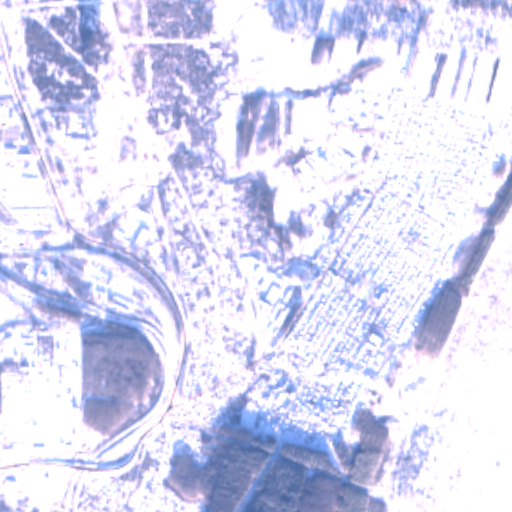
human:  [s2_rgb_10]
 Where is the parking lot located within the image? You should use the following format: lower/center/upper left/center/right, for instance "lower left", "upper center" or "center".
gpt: The parking lot is located in the lower left of the image.
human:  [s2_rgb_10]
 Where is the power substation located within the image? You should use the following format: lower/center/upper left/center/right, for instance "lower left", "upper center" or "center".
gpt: The power substation is located in the center left of the image.
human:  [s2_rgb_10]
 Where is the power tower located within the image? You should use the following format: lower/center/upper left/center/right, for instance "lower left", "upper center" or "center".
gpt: The power tower is located in the upper left of the image.
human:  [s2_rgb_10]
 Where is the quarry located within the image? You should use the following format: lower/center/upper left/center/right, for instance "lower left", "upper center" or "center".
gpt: There is no quarry in the image.